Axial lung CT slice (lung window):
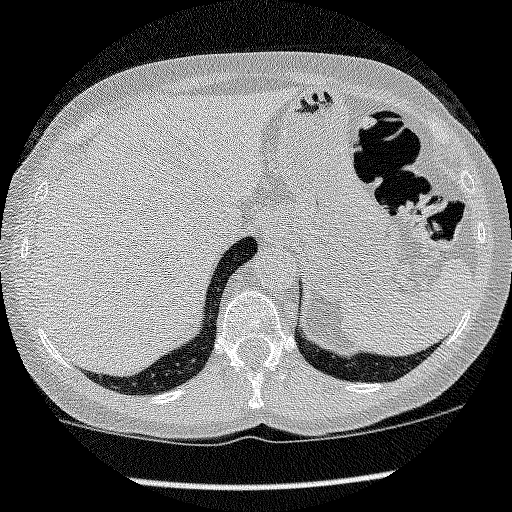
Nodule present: no